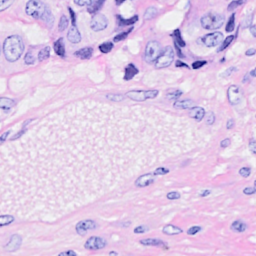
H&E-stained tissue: Breast